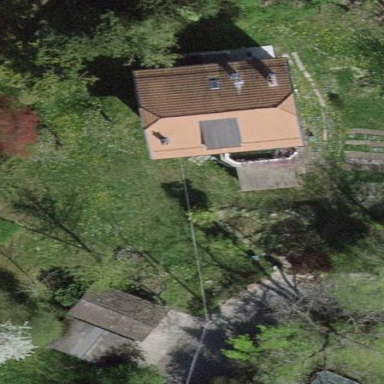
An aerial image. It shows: Garden enclosed by fence.